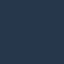
Label: SeaLake